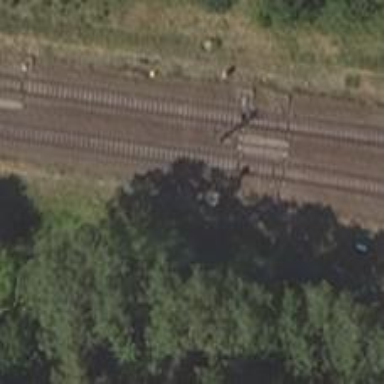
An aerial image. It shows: Railway switch.